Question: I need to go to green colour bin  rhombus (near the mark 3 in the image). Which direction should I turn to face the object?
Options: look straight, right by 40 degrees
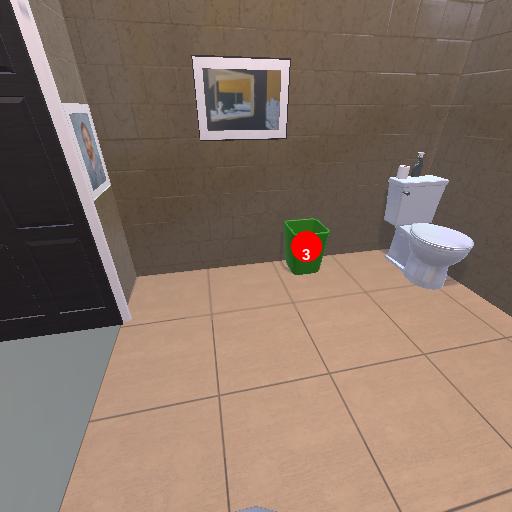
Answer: look straight